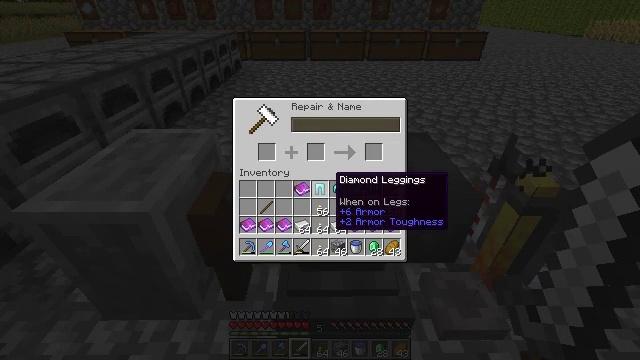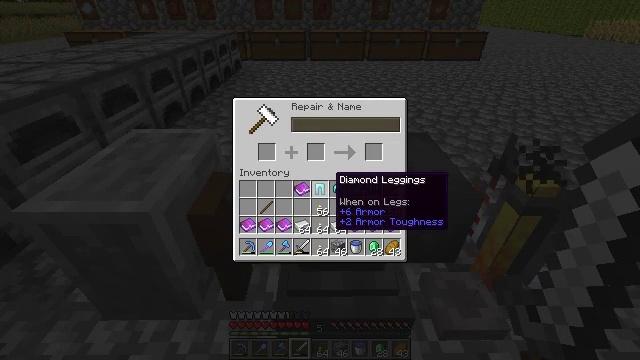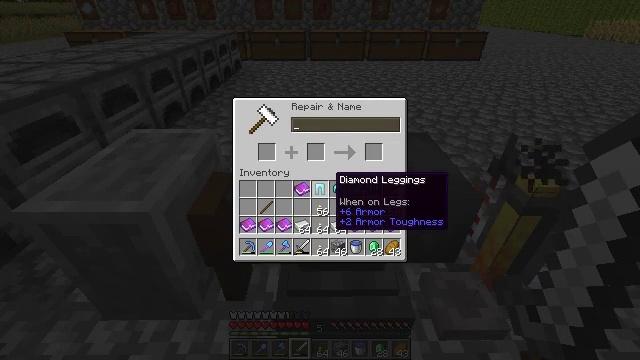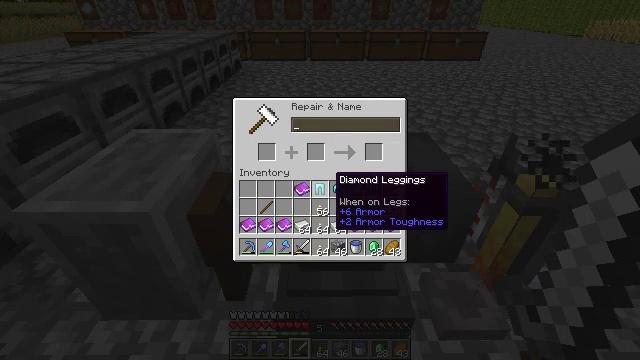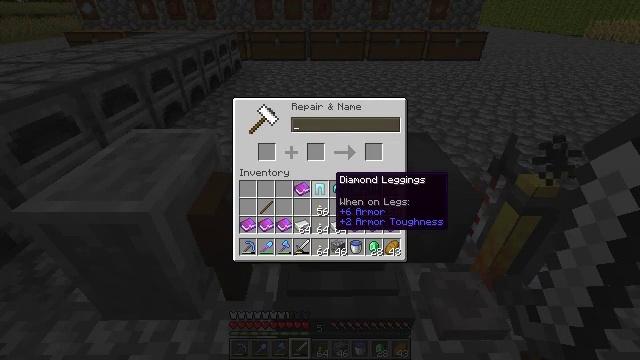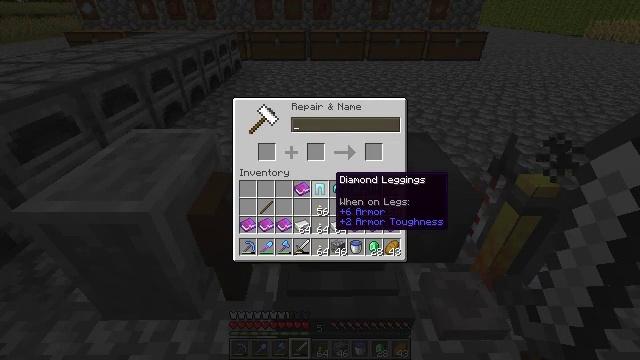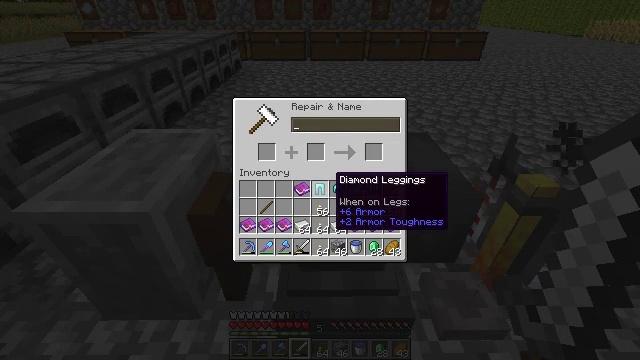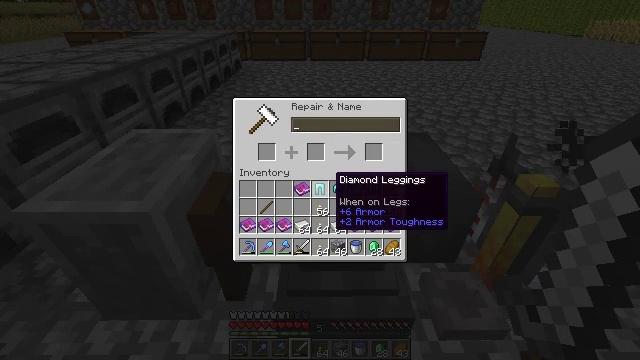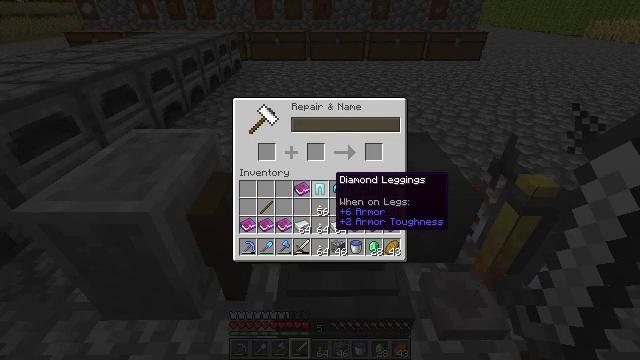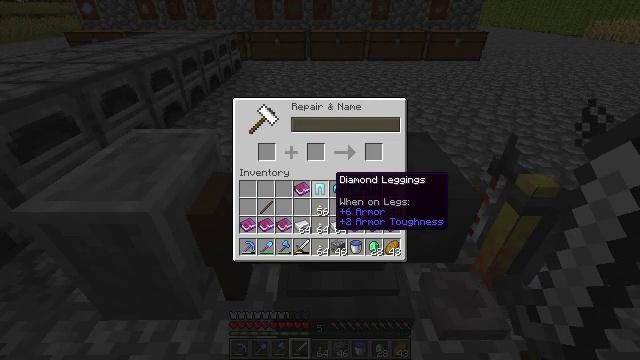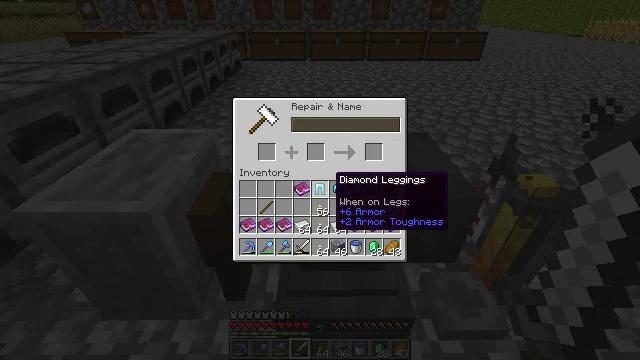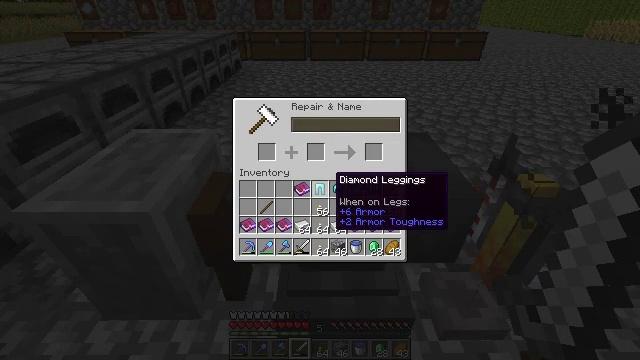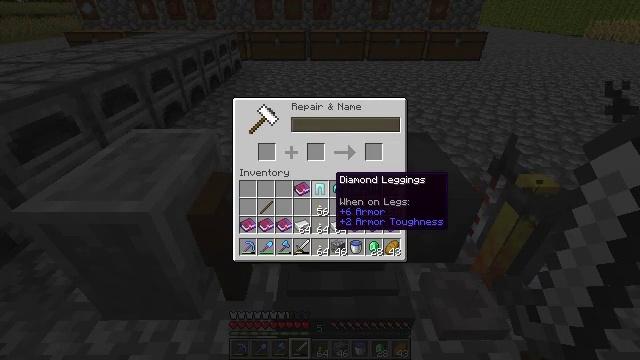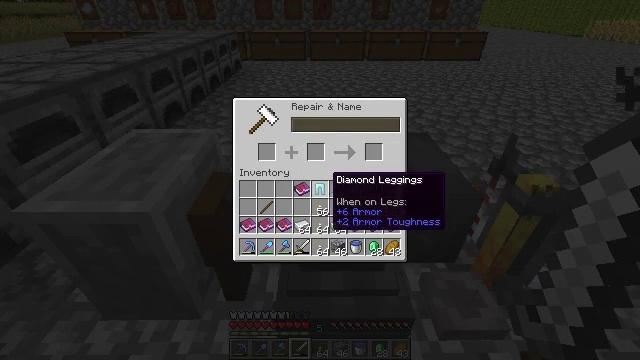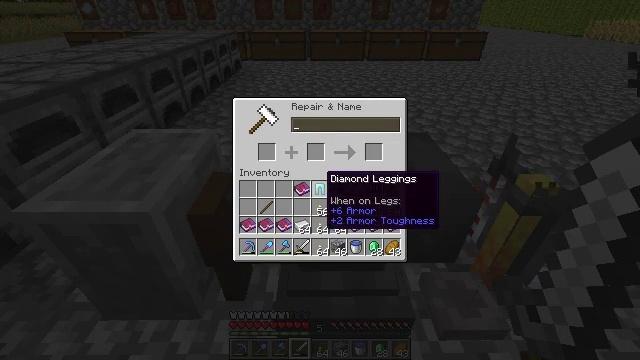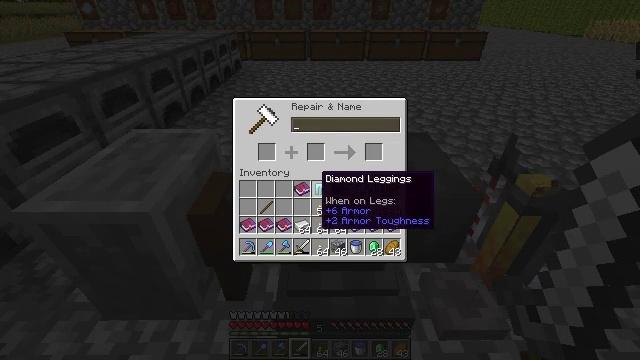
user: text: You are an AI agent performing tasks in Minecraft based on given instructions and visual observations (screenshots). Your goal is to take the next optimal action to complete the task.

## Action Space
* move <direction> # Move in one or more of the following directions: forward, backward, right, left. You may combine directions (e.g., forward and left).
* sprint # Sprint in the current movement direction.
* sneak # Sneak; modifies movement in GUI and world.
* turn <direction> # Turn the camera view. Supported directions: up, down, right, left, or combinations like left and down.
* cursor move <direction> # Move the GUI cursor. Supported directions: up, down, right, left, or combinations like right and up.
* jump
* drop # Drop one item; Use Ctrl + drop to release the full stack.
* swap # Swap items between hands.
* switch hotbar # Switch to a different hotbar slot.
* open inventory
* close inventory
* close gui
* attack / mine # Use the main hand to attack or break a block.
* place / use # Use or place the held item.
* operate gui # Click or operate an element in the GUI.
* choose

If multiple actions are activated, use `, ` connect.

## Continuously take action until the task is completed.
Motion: motion action
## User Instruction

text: Craft coal.
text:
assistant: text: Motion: no_op
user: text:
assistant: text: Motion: no_op
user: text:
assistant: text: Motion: no_op
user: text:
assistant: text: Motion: no_op
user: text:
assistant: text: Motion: no_op
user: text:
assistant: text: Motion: no_op
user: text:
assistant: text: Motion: no_op
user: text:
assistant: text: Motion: no_op
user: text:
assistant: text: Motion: no_op
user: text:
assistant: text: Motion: no_op
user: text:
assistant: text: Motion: no_op
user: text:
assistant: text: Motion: no_op
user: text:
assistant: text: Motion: no_op
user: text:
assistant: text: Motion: no_op
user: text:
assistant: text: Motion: no_op
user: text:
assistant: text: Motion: no_op
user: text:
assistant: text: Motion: no_op
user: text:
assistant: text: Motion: no_op
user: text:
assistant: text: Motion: no_op
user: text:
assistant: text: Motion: no_op
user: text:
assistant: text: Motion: no_op
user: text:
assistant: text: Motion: no_op
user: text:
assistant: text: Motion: no_op
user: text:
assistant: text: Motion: no_op
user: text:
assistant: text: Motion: no_op
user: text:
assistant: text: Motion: no_op
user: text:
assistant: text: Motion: cursor move right
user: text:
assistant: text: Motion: no_op
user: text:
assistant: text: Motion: no_op
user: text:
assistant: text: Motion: operate gui